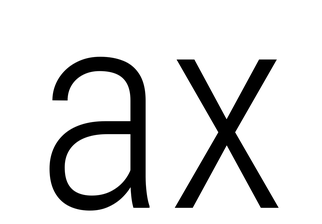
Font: Roboto_Condensed_Light